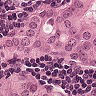
Metastatic tissue present: yes